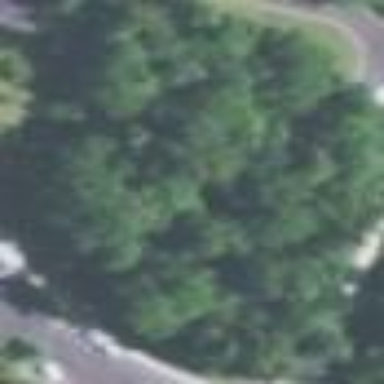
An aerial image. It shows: Mixed woodland with various types of leaves.